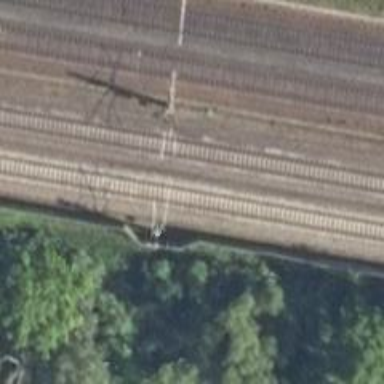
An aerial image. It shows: Railway milestone with catenary mast.